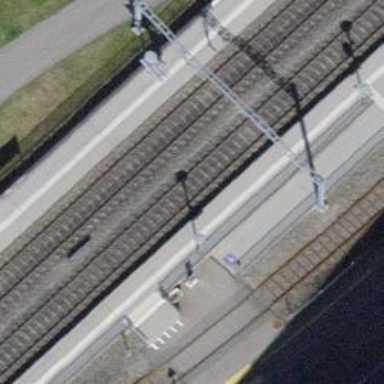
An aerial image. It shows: Public transport stop position along the railway.